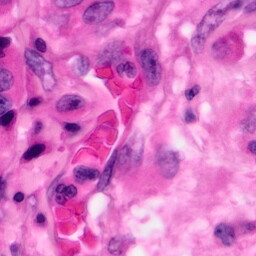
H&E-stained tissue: Pancreatic